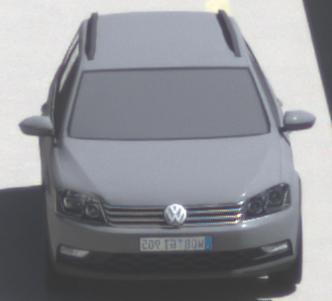
Make: VW
Model: Passat Alltrack 1.8 TSI
Detailed model: Passat (B7) Alltrack
Model produced from: 2012/03
Model produced until: 2013/06
Doors: 5
Color: gray
Road condition: dry road
Daytime: midday
Contrast: high contrast